Aerial crown-view tile of a tropical tree (Barro Colorado Island, Panama), acquired 20250915:
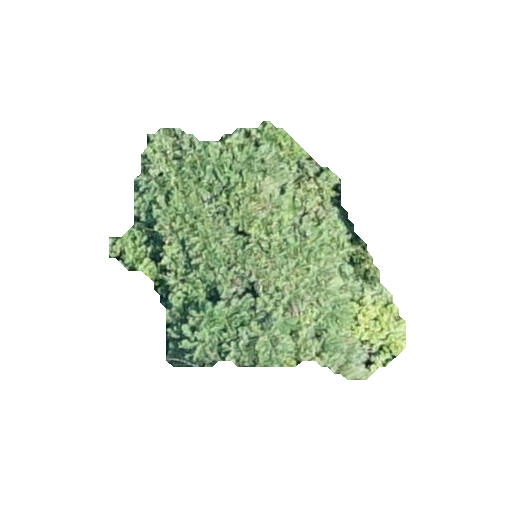
Species: Jacaranda copaia
GBIF accepted scientific name: Jacaranda copaia
Crown area: 73.102 m²